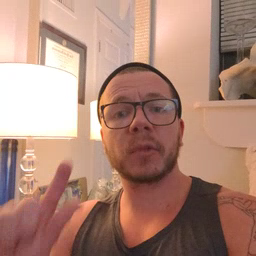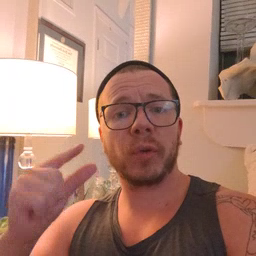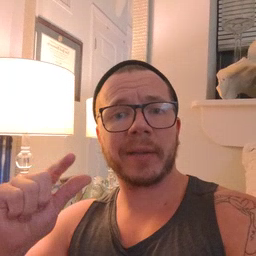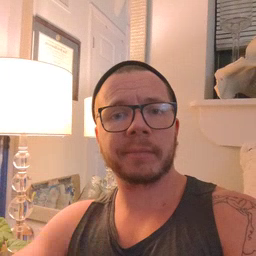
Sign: green